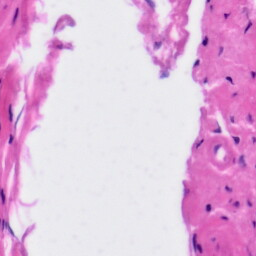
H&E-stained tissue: Tonsil